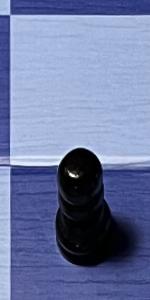
Label: Pawn_Black